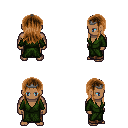
a pixel art fantasy rpg character, male body template, human, dark skin, green robe, robe skirt, brown unkempt hairstyle, iron tiara, four views (front, back, left, right), 2x2 character sprite sheet, small pixel art, hard edges, no anti-aliasing